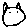
Label: cat